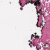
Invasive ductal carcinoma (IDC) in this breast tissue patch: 0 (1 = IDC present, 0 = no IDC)